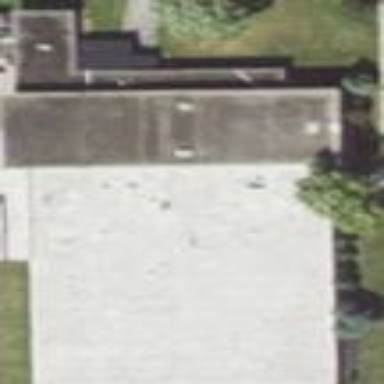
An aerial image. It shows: School building.